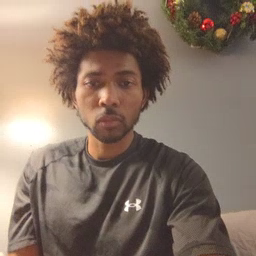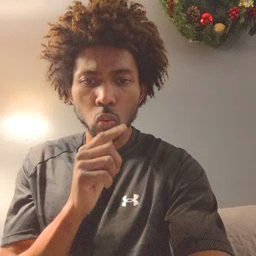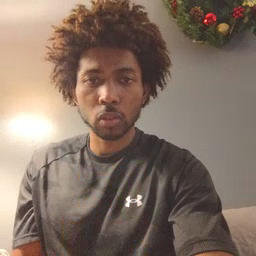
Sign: who